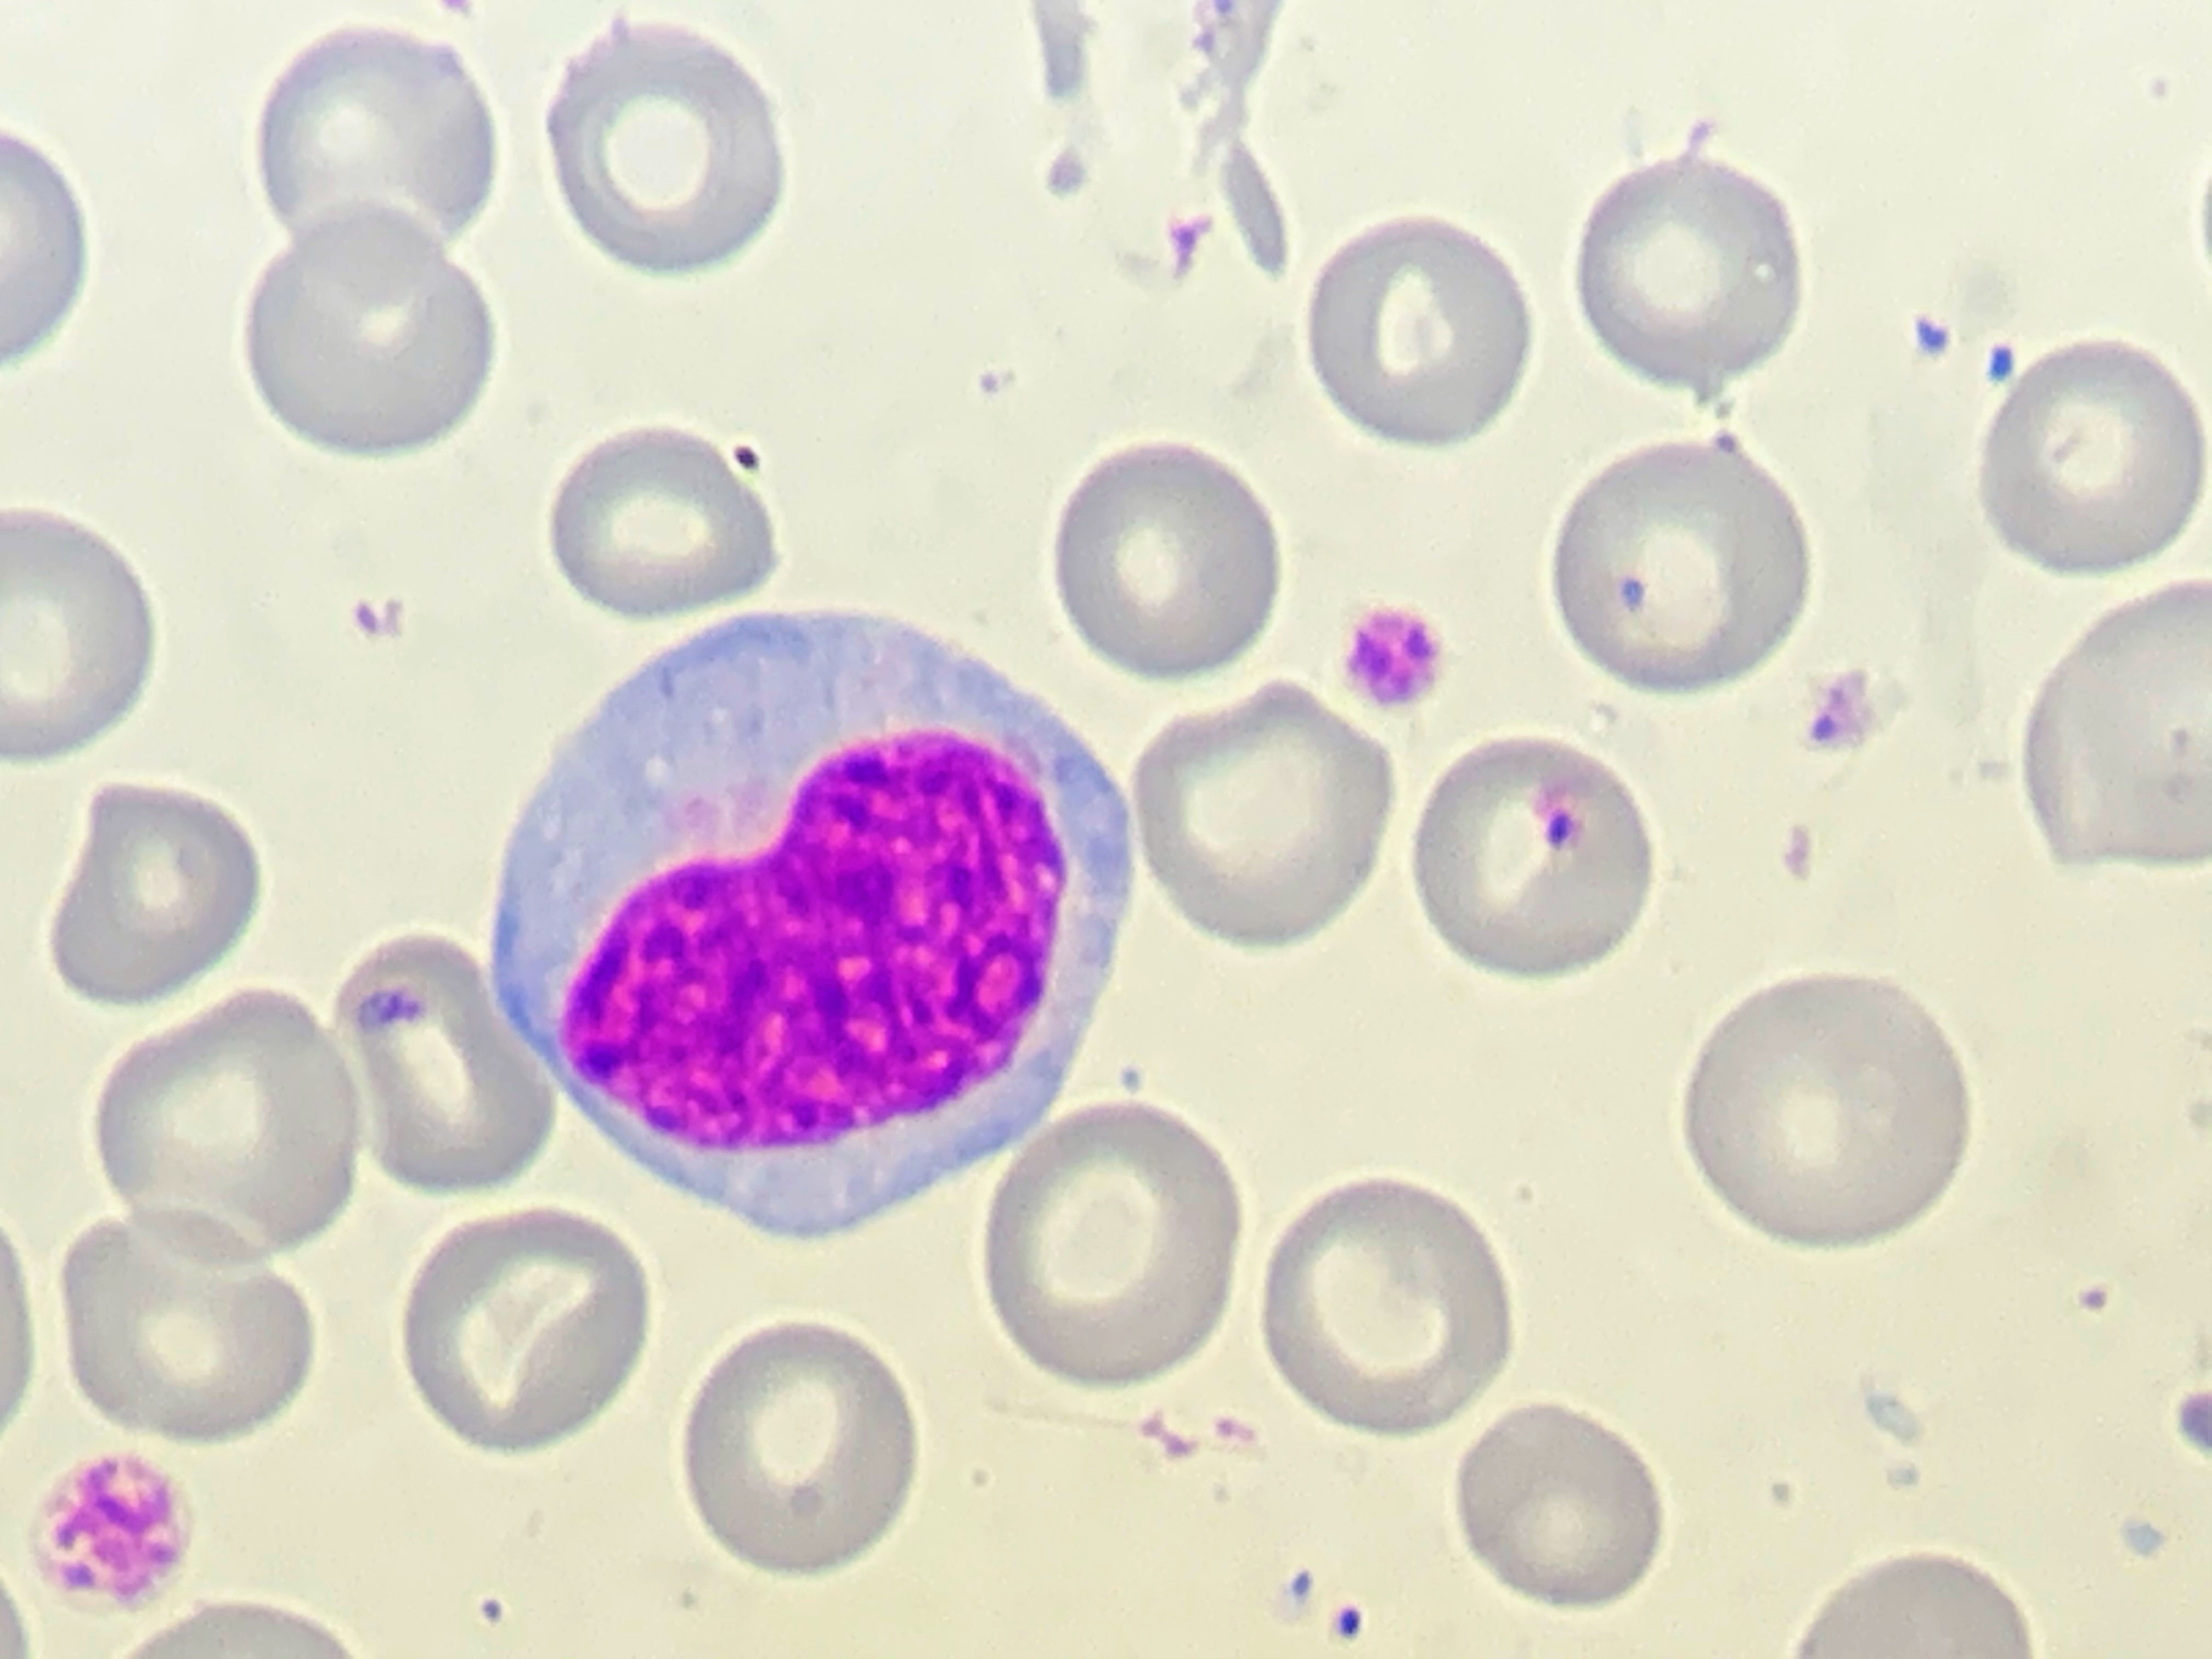
Cell type: BLAST CELLS